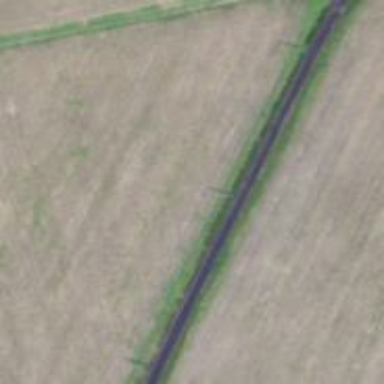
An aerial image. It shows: Power pole.